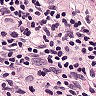
Metastatic tissue present: yes